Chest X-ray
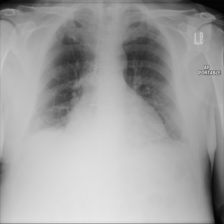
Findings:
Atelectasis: positive
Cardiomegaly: positive
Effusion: positive
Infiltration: negative
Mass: negative
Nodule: negative
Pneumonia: negative
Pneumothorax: negative
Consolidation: negative
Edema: negative
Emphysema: negative
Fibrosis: negative
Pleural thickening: negative
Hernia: negative